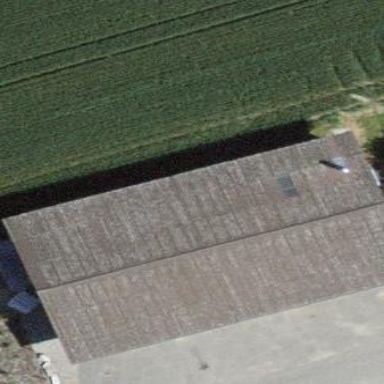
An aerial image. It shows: Farm auxiliary building.